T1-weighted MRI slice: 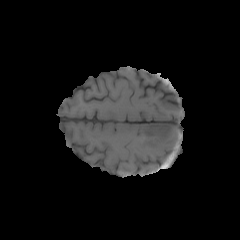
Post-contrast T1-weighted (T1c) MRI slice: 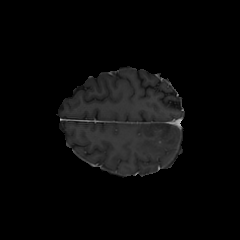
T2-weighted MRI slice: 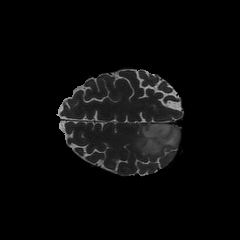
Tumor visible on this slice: yes